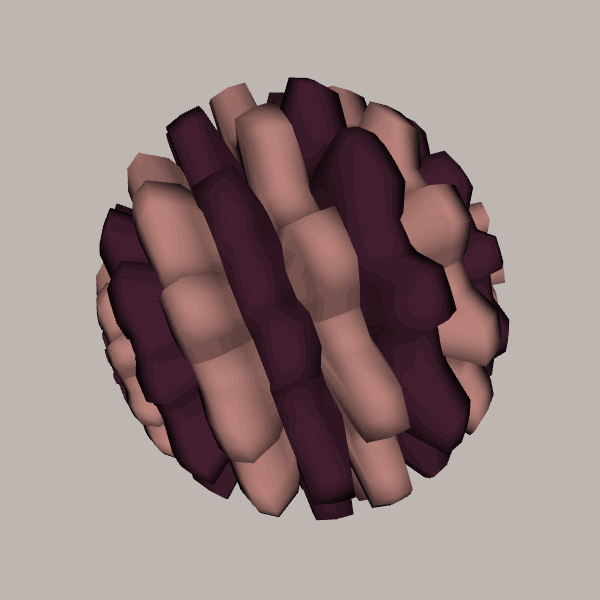
Background: light